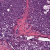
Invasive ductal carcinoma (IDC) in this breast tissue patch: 0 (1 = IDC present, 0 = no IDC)